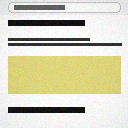
Screen state: on